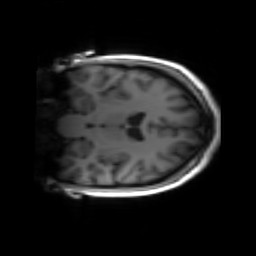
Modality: inplaneT1
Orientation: coronal
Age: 26
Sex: female
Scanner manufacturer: siemens
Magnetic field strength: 3 T
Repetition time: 1.2 s
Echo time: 0.00251 s